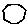
Label: hexagon